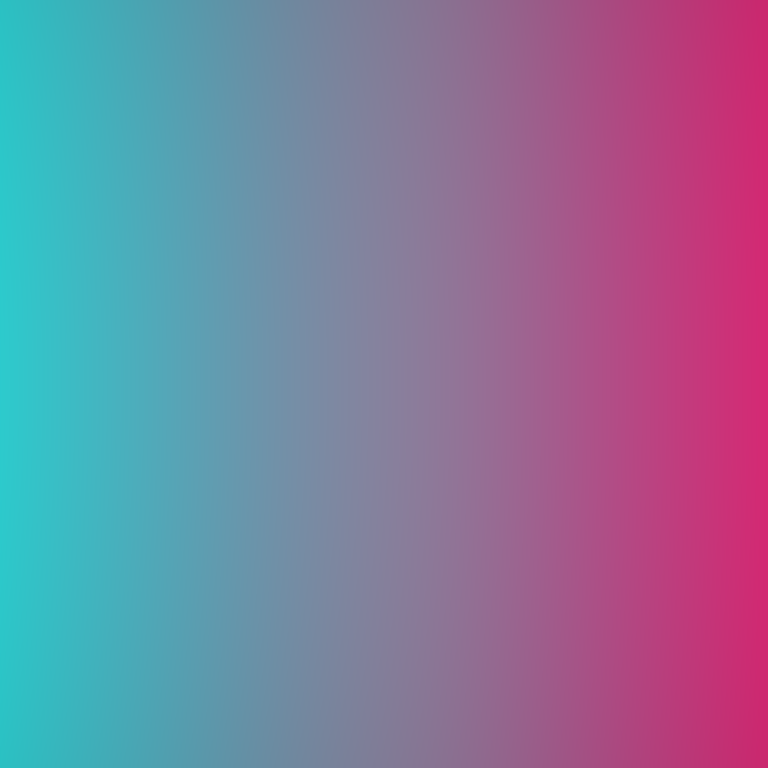
Abstract light effect, smooth gradient from teal to magenta, calm atmosphere, soft blend, no room, no furniture, no objects.